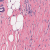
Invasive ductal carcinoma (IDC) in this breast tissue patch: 0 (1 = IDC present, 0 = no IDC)